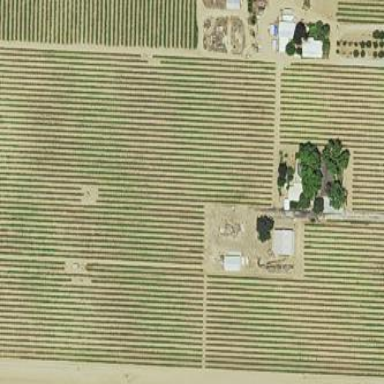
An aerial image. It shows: Vineyard.